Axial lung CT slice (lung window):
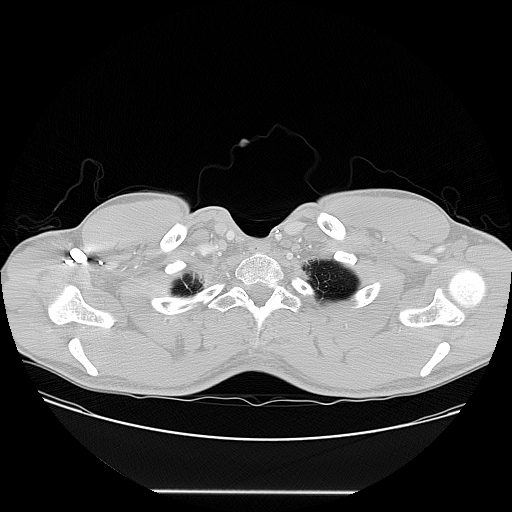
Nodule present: no